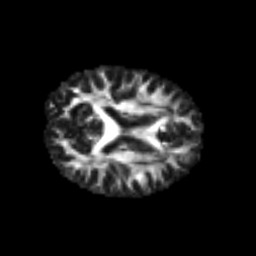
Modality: FA
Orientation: axial
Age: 25
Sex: male
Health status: healthy